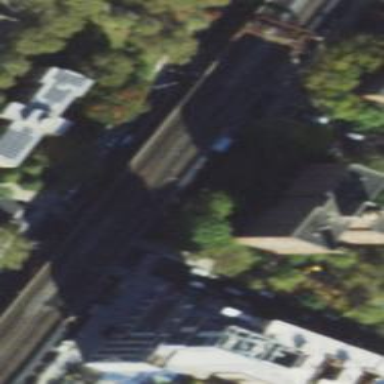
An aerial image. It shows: Outdoor signal box along the railway.